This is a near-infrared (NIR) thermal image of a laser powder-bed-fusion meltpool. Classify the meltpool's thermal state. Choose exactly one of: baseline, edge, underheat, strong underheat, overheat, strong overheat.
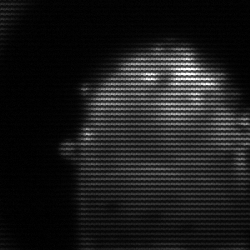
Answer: baseline